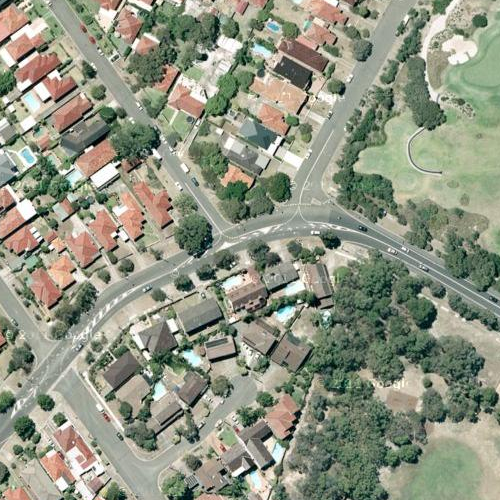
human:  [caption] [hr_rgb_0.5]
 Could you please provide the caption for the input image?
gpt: Many houses arranged neatly with a main street go across this area .

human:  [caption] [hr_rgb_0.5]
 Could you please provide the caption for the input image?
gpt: A residential area with many houses arranged neatly and a main road in the middle .

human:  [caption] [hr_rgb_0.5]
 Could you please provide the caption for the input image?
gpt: A residential area with many houses arranged neatly while a main street in the middle .

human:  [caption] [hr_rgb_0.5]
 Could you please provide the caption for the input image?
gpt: This is a residential area with many houses and a main street in the middle .

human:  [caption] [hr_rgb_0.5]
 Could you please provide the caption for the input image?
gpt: Lots of houses arranged neatly in the residential area with a main street in the middle .